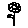
Label: flower